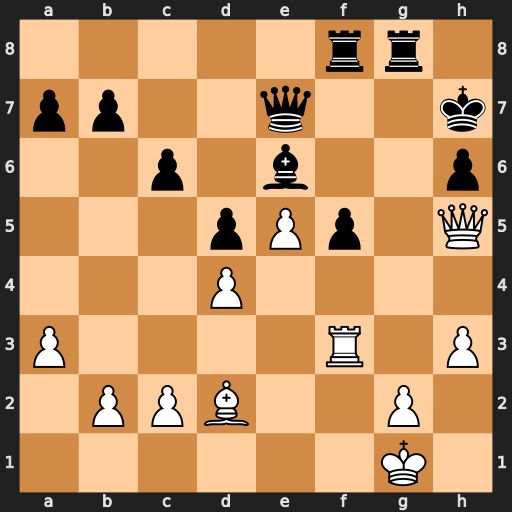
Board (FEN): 5rr1/pp2q2k/2p1b2p/3pPp1Q/3P4/P4R1P/1PPB2P1/6K1
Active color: w
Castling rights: -
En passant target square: -
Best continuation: Qxh6#